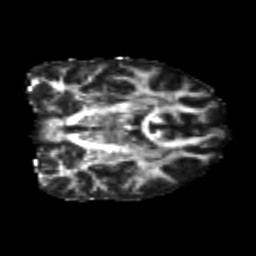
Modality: FA
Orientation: coronal
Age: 26
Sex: male
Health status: healthy
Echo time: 0.074 s